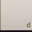
Piece: xx